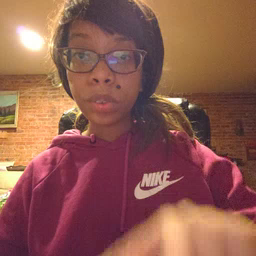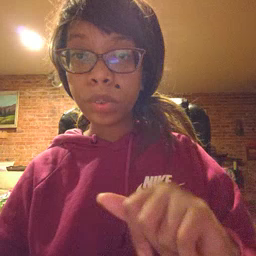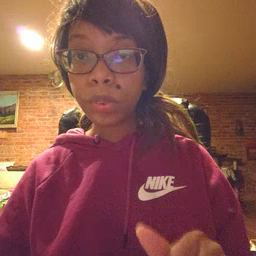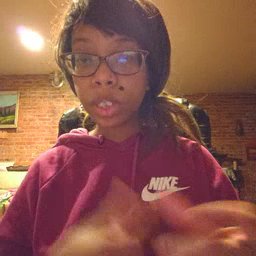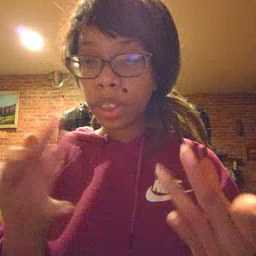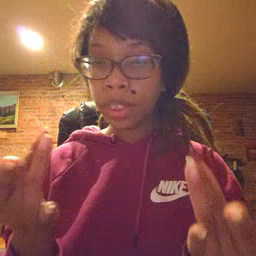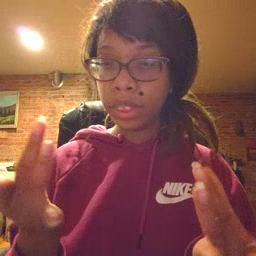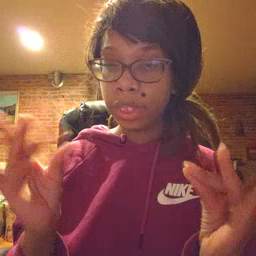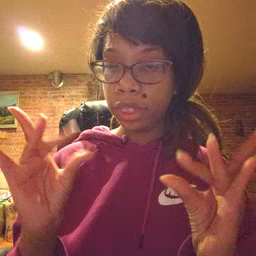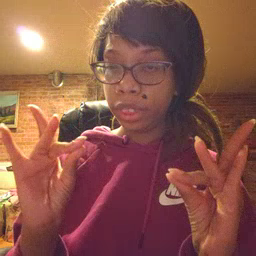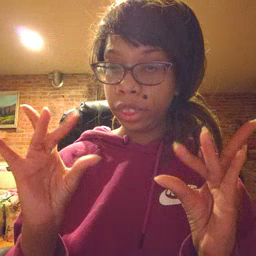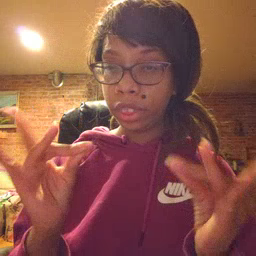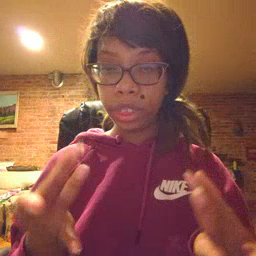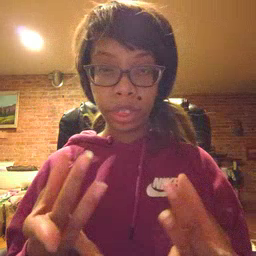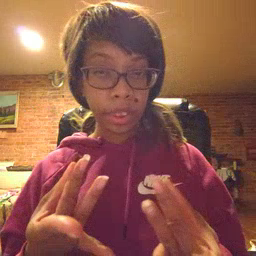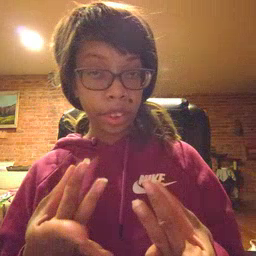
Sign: sticky